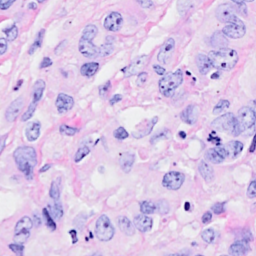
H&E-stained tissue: Breast